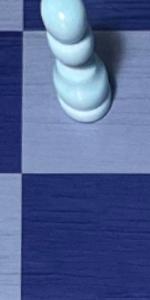
Label: Empty